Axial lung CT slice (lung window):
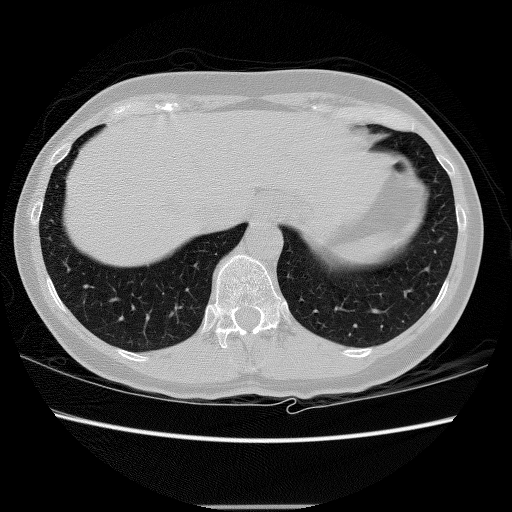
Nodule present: no